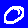
Digit: 0